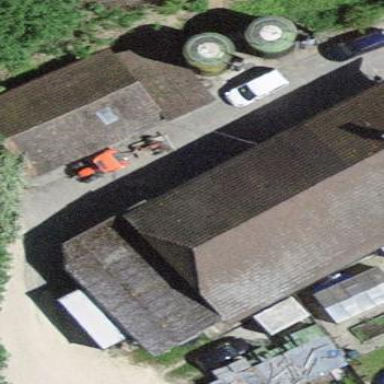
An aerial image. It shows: Farm auxiliary building with gabled roof.